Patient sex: M
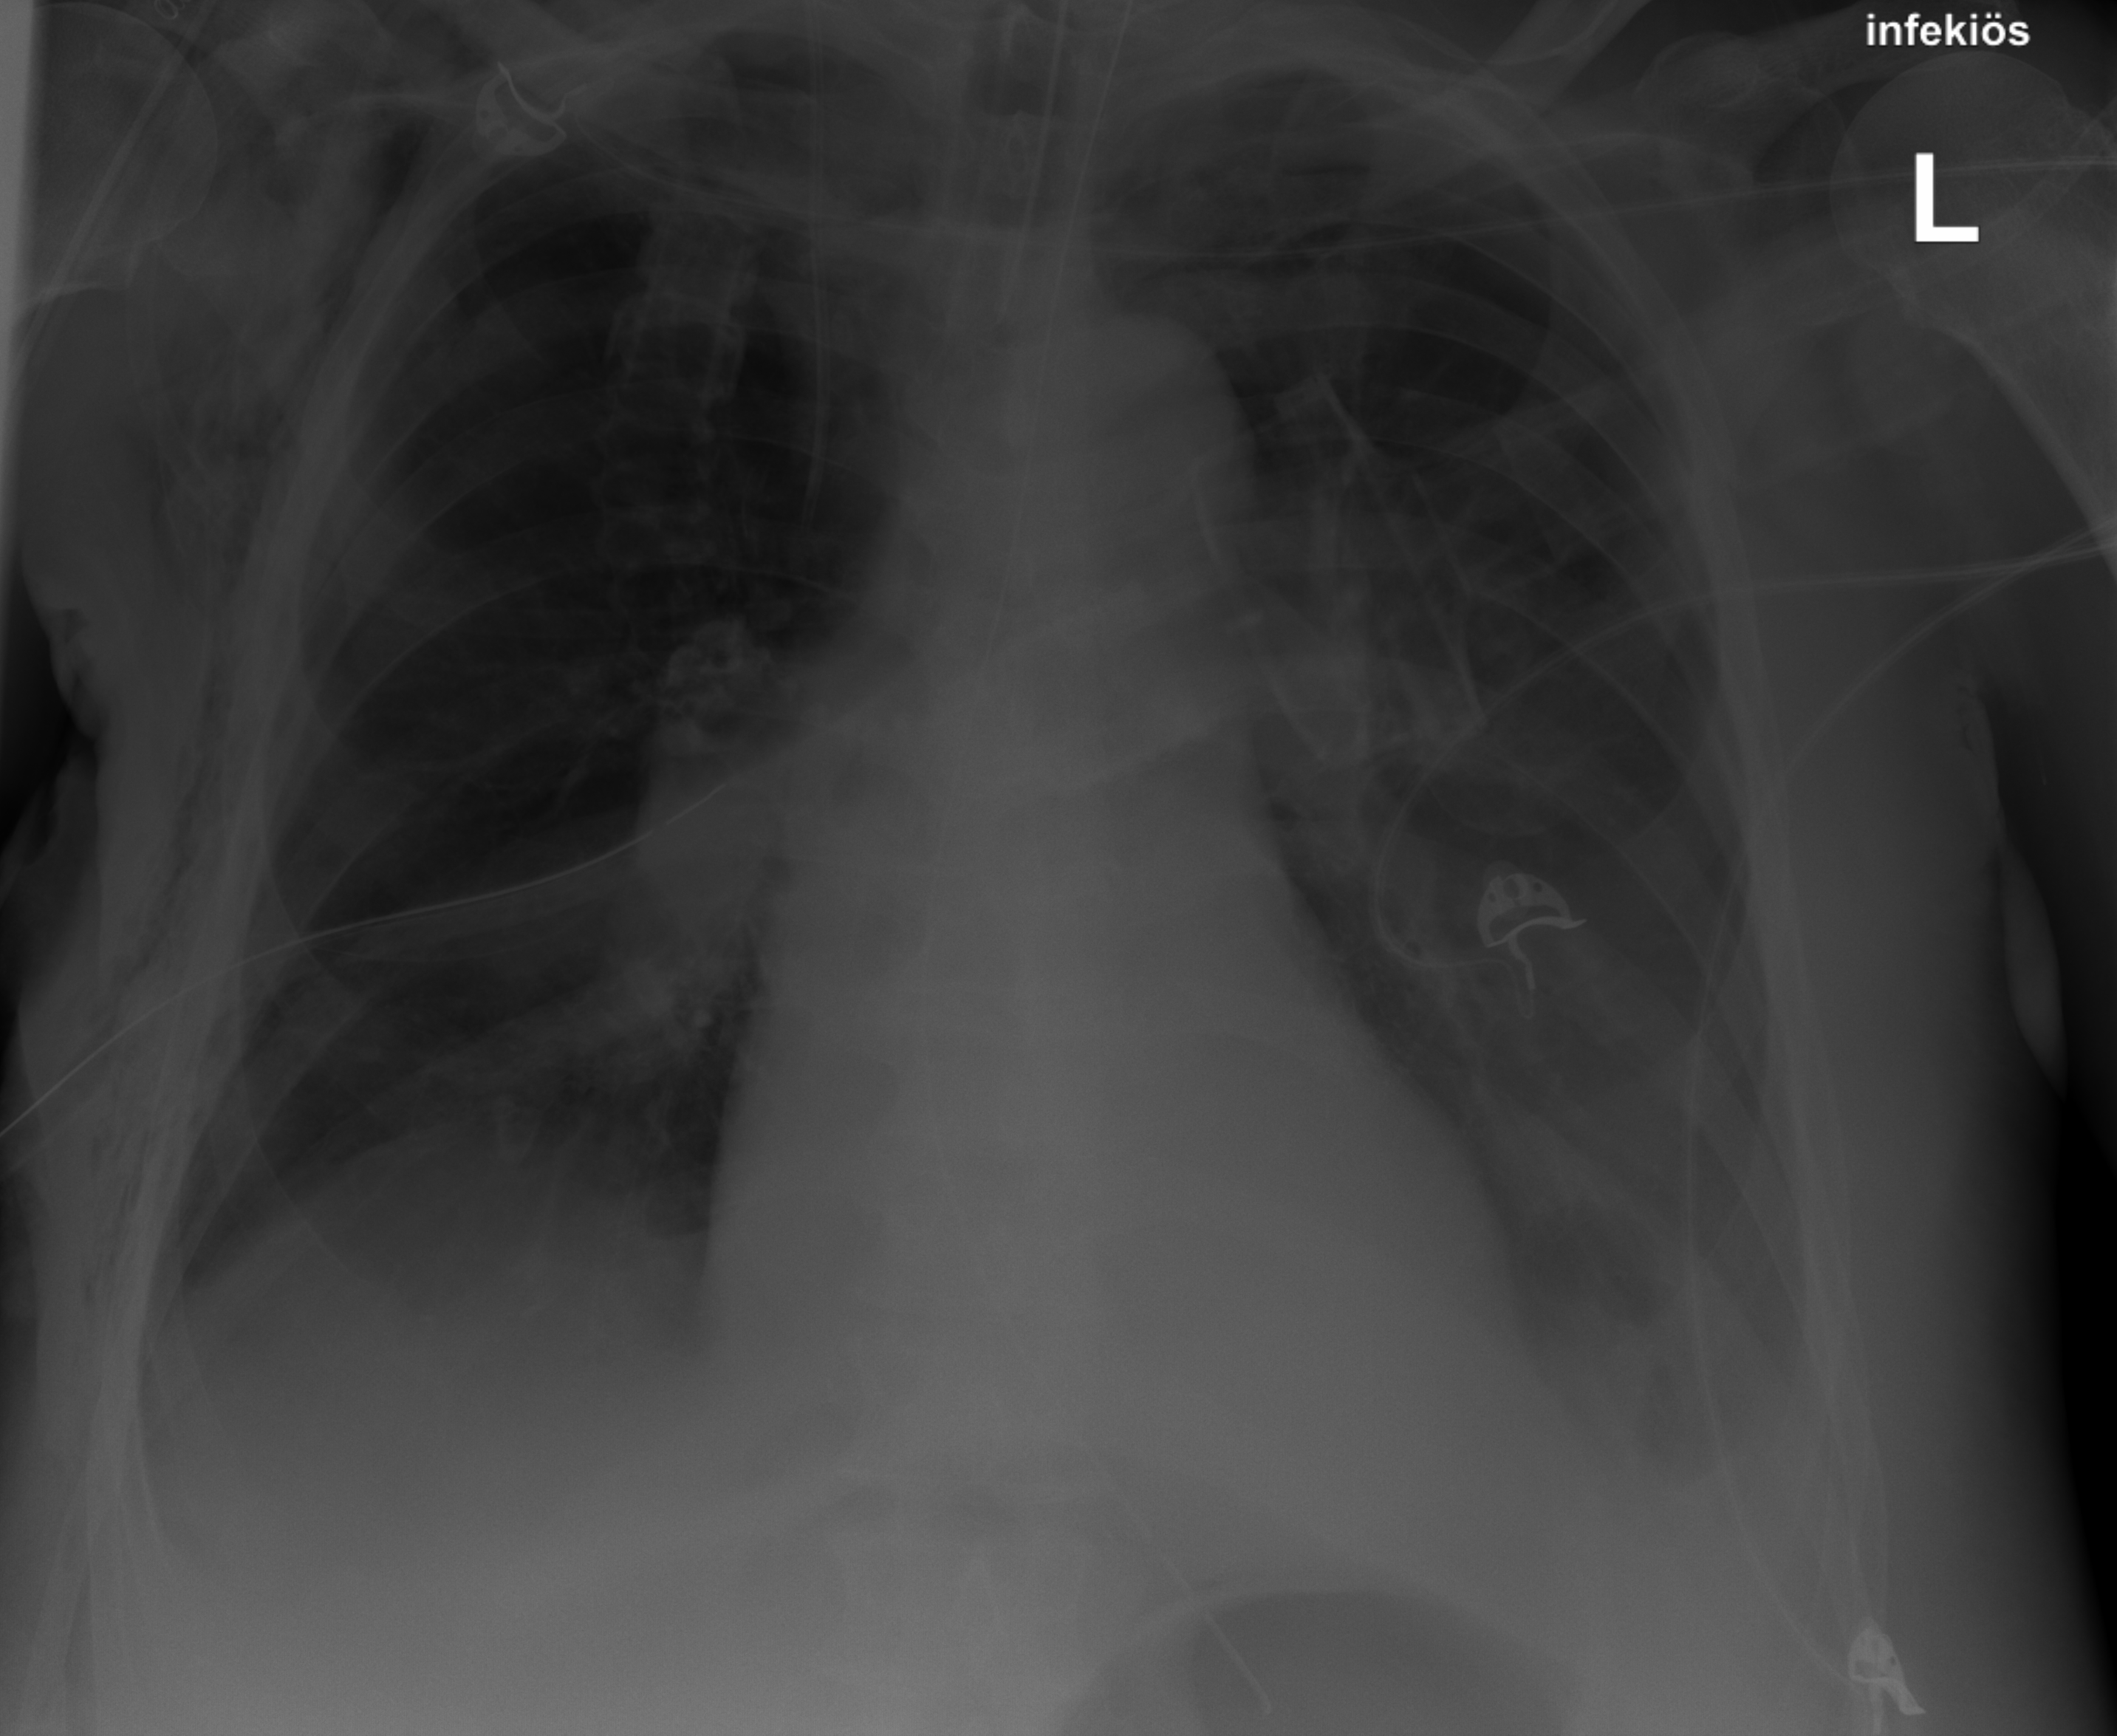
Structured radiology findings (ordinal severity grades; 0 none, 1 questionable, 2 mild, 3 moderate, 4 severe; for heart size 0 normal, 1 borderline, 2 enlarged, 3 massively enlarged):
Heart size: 0
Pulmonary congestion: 0
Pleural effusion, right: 2
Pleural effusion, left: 2
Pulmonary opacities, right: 0
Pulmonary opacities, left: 0
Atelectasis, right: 2
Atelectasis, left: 2